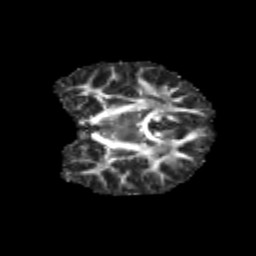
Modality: FA
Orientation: coronal
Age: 11
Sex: male
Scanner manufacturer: siemens
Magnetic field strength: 3 T
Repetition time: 3.8 s
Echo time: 0.07 s